Question: Previously I used command 'conda install -c mosek mosek' to install mosek(my IDE is VS Code and use anaconda environment). After I installed it, I ran a program for a convex optimization problem, and one line of code was(because I want to choose mosek as solver):
'''
prob.solve(solver=cp.MOSEK)
'''
then an error pops up:
> cvxpy.error.SolverError: The solver MOSEK is not installed.
BUT I have MOSEK installed. I used the following piece of code to detect:
'''
import cvxpy as cp
print(cp.installed_solvers())
'''
the result is:
'''
['ECOS', 'ECOS_BB', 'OSQP', 'SCIPY', 'SCS']
'''
Why does this happen?
I used the 'conda list' command to check if I have mosek installed:

But I did install it!
How can I solve it?
---
Besides, every time I run the program it pops up this error:
> Encountered unexpected exception importing solver MOSEK:
ImportError('DLL load failed while importing _msk: Zhao Bu Dao Zhi Ding De Mo Kuai . ')
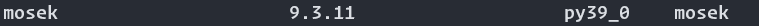
Answer: Have you tested that your conda installed Mosek can be used outside Cvxpy i.e. directly from Python.